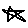
Label: star